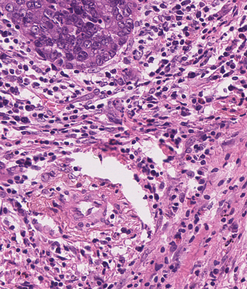
Tumor epithelial tissue: yes
Tumor-associated stroma tissue: yes
Normal tissue: no